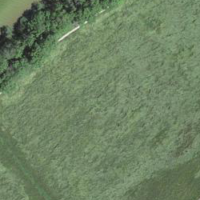
EUNIS habitat code: 24
Species observed at this site:
Lamium album
Iris sibirica